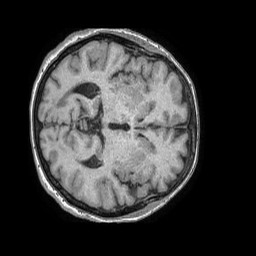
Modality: T1w
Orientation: axial
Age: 80
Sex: female
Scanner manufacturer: philips
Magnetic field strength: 1.5 T
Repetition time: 0.007937 s
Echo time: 0.00373 s